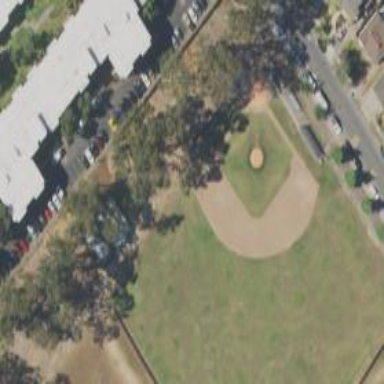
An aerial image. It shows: Baseball pitch for leisure land.